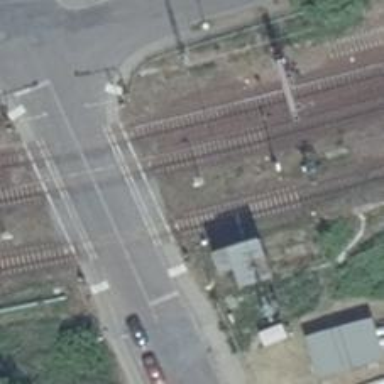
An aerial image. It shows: Railway crossing with traffic signals. The crossing is equipped with double half barriers.